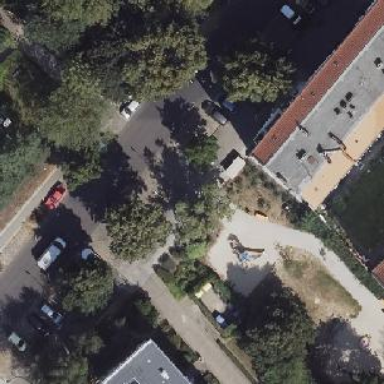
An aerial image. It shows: Playground with various play structures.